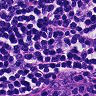
Metastatic tissue present: no